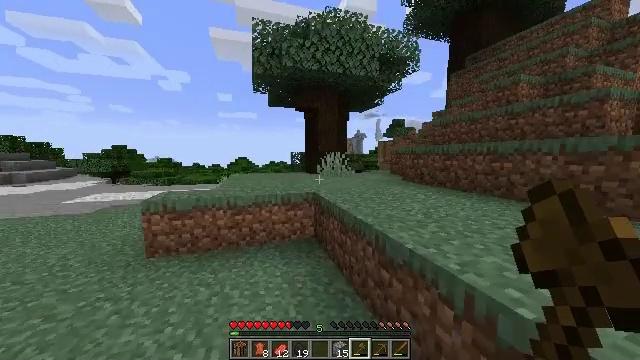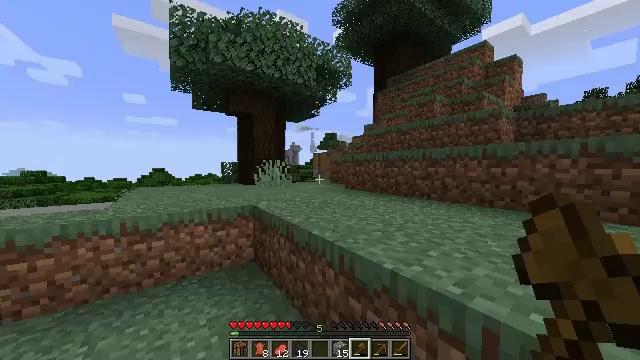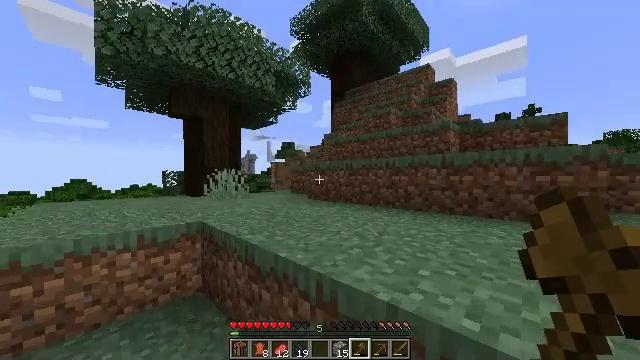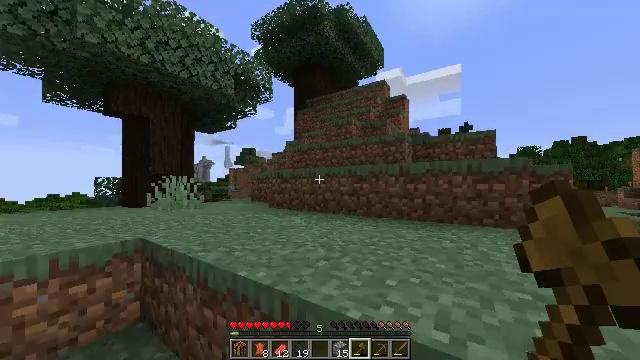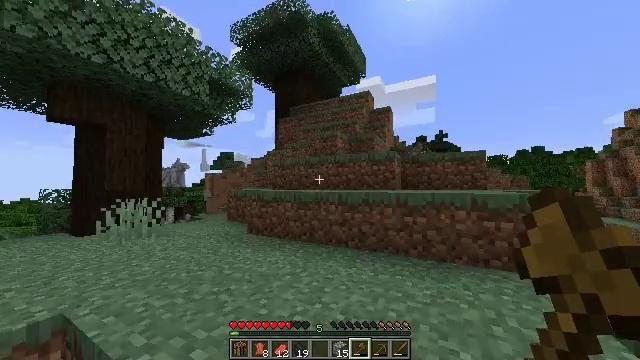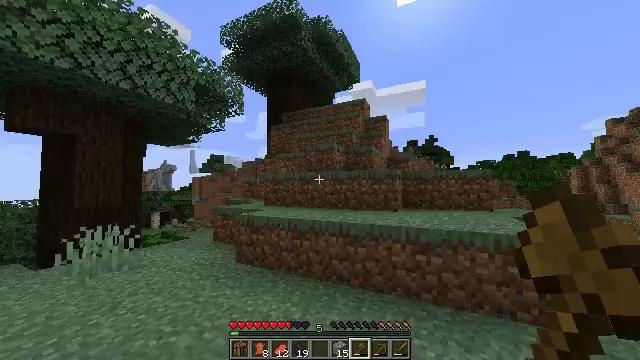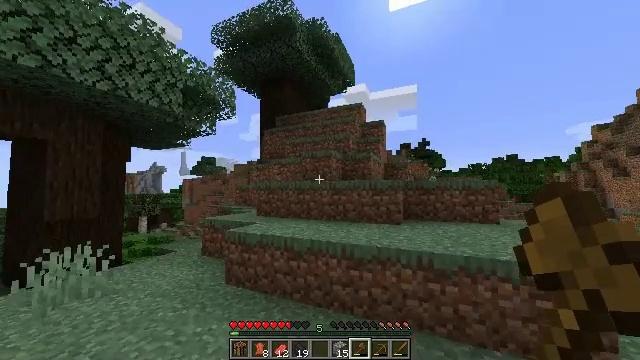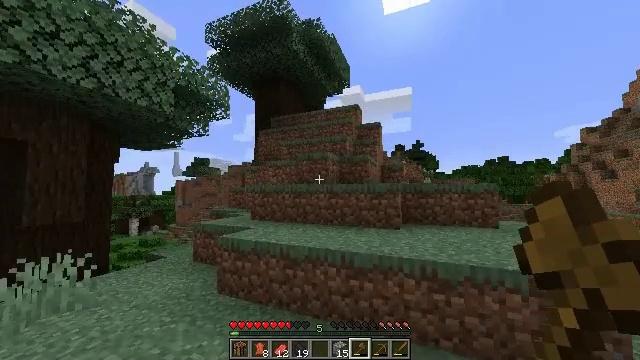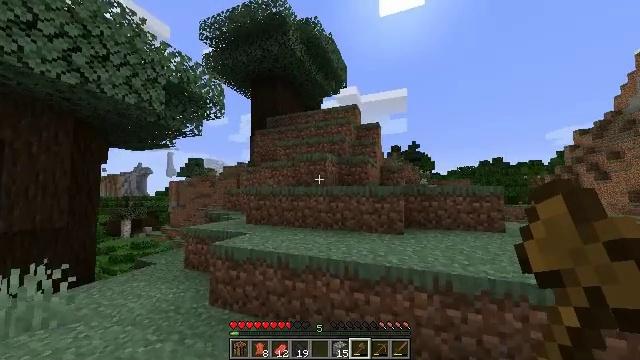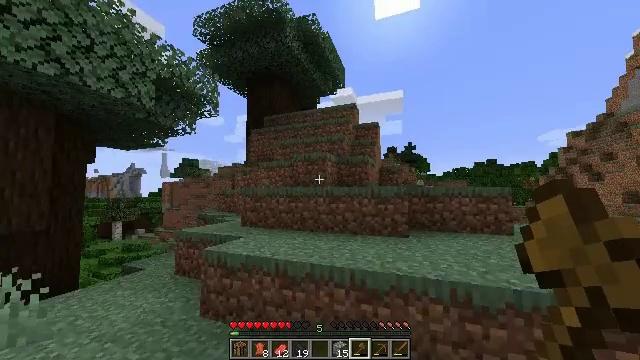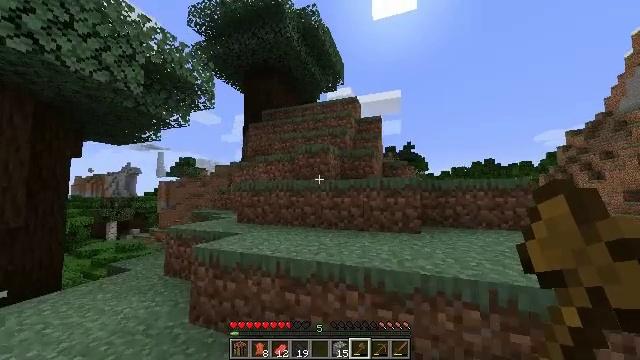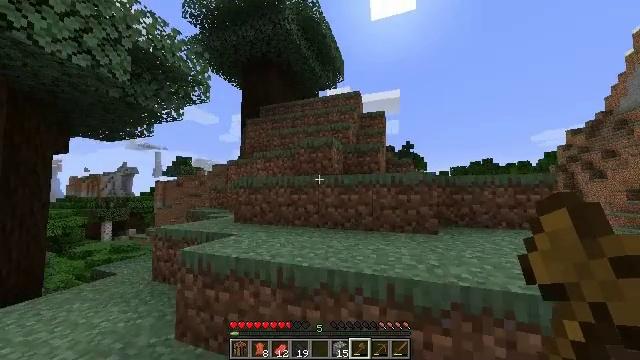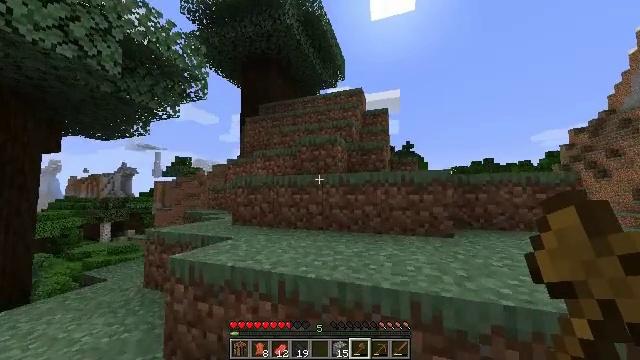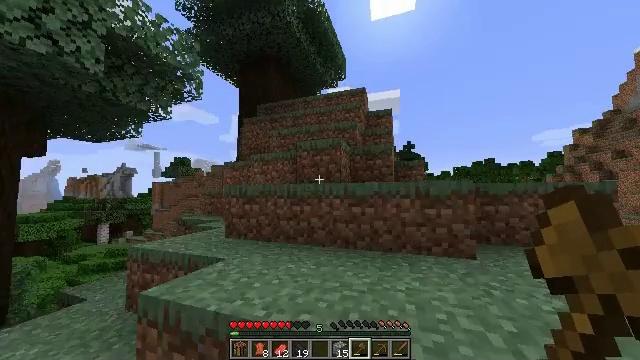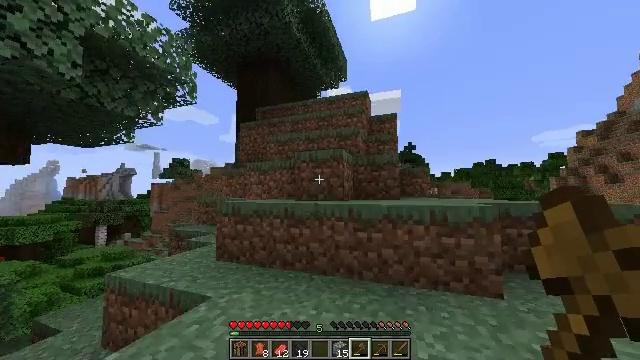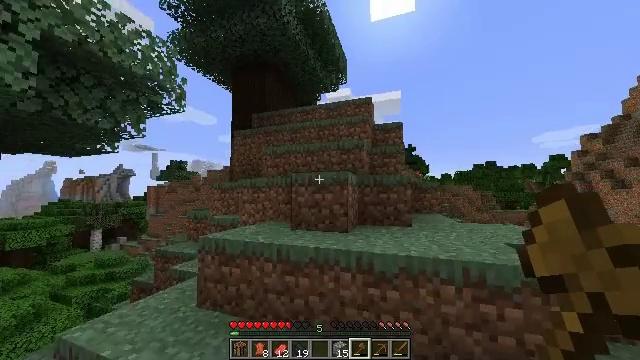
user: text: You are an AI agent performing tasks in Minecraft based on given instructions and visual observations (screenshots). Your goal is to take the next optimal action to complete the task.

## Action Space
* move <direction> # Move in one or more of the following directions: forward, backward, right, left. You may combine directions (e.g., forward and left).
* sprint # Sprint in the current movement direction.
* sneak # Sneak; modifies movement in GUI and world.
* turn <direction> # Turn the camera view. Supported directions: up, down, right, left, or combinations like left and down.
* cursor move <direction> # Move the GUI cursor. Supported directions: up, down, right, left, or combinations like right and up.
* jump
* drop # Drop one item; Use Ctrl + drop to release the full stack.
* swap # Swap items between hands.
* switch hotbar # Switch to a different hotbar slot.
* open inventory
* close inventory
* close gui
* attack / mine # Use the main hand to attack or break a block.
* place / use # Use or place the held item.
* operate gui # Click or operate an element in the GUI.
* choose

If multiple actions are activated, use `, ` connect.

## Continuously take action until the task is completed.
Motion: motion action
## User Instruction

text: Collect dark oak log for building.
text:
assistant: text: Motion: move forward, turn right and up, jump
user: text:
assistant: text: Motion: move forward, sprint, turn right and up, jump
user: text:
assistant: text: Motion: move forward, sprint, turn right and up, jump
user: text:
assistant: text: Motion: move forward, sprint, turn right and up, jump
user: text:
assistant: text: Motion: move forward, sprint, turn right, jump
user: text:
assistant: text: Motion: move forward, turn right, jump
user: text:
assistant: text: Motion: move forward, turn right, jump
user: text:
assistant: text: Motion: move forward, turn right, jump
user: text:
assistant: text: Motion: move forward, turn right, jump
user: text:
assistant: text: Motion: move forward, jump
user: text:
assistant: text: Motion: move forward, jump
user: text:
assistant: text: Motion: move forward, sprint, jump
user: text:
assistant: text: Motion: move forward, sprint, jump
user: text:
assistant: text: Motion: move forward, sprint, jump
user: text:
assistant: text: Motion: move forward, sprint, jump
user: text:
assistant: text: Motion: move forward, turn right, jump
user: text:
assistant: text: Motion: move forward, turn right and down, jump
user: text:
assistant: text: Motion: move forward, turn right and down, jump
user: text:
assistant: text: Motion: move forward, turn right and down, jump
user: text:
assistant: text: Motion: move forward, turn right, jump
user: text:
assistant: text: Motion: move forward, sprint, jump
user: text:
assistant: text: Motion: move forward, sprint, jump
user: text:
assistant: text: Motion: move forward, sprint, jump
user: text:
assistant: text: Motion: move forward, sprint, jump
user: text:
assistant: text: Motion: move forward, jump
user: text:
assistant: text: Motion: move forward, jump
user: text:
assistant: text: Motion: move forward, turn left and down, jump
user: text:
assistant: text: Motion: move forward, turn left, jump
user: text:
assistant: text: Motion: move forward, jump
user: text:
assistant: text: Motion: move forward, jump